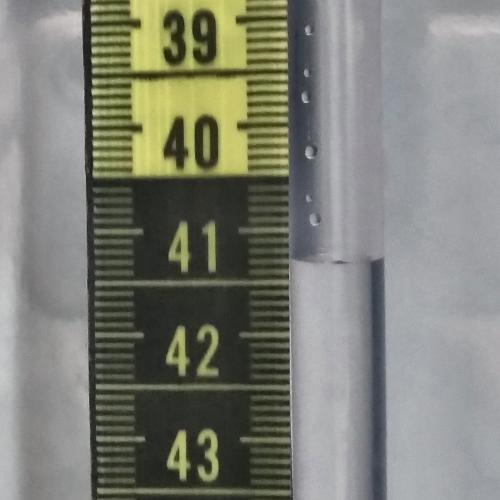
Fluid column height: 41.3 cm